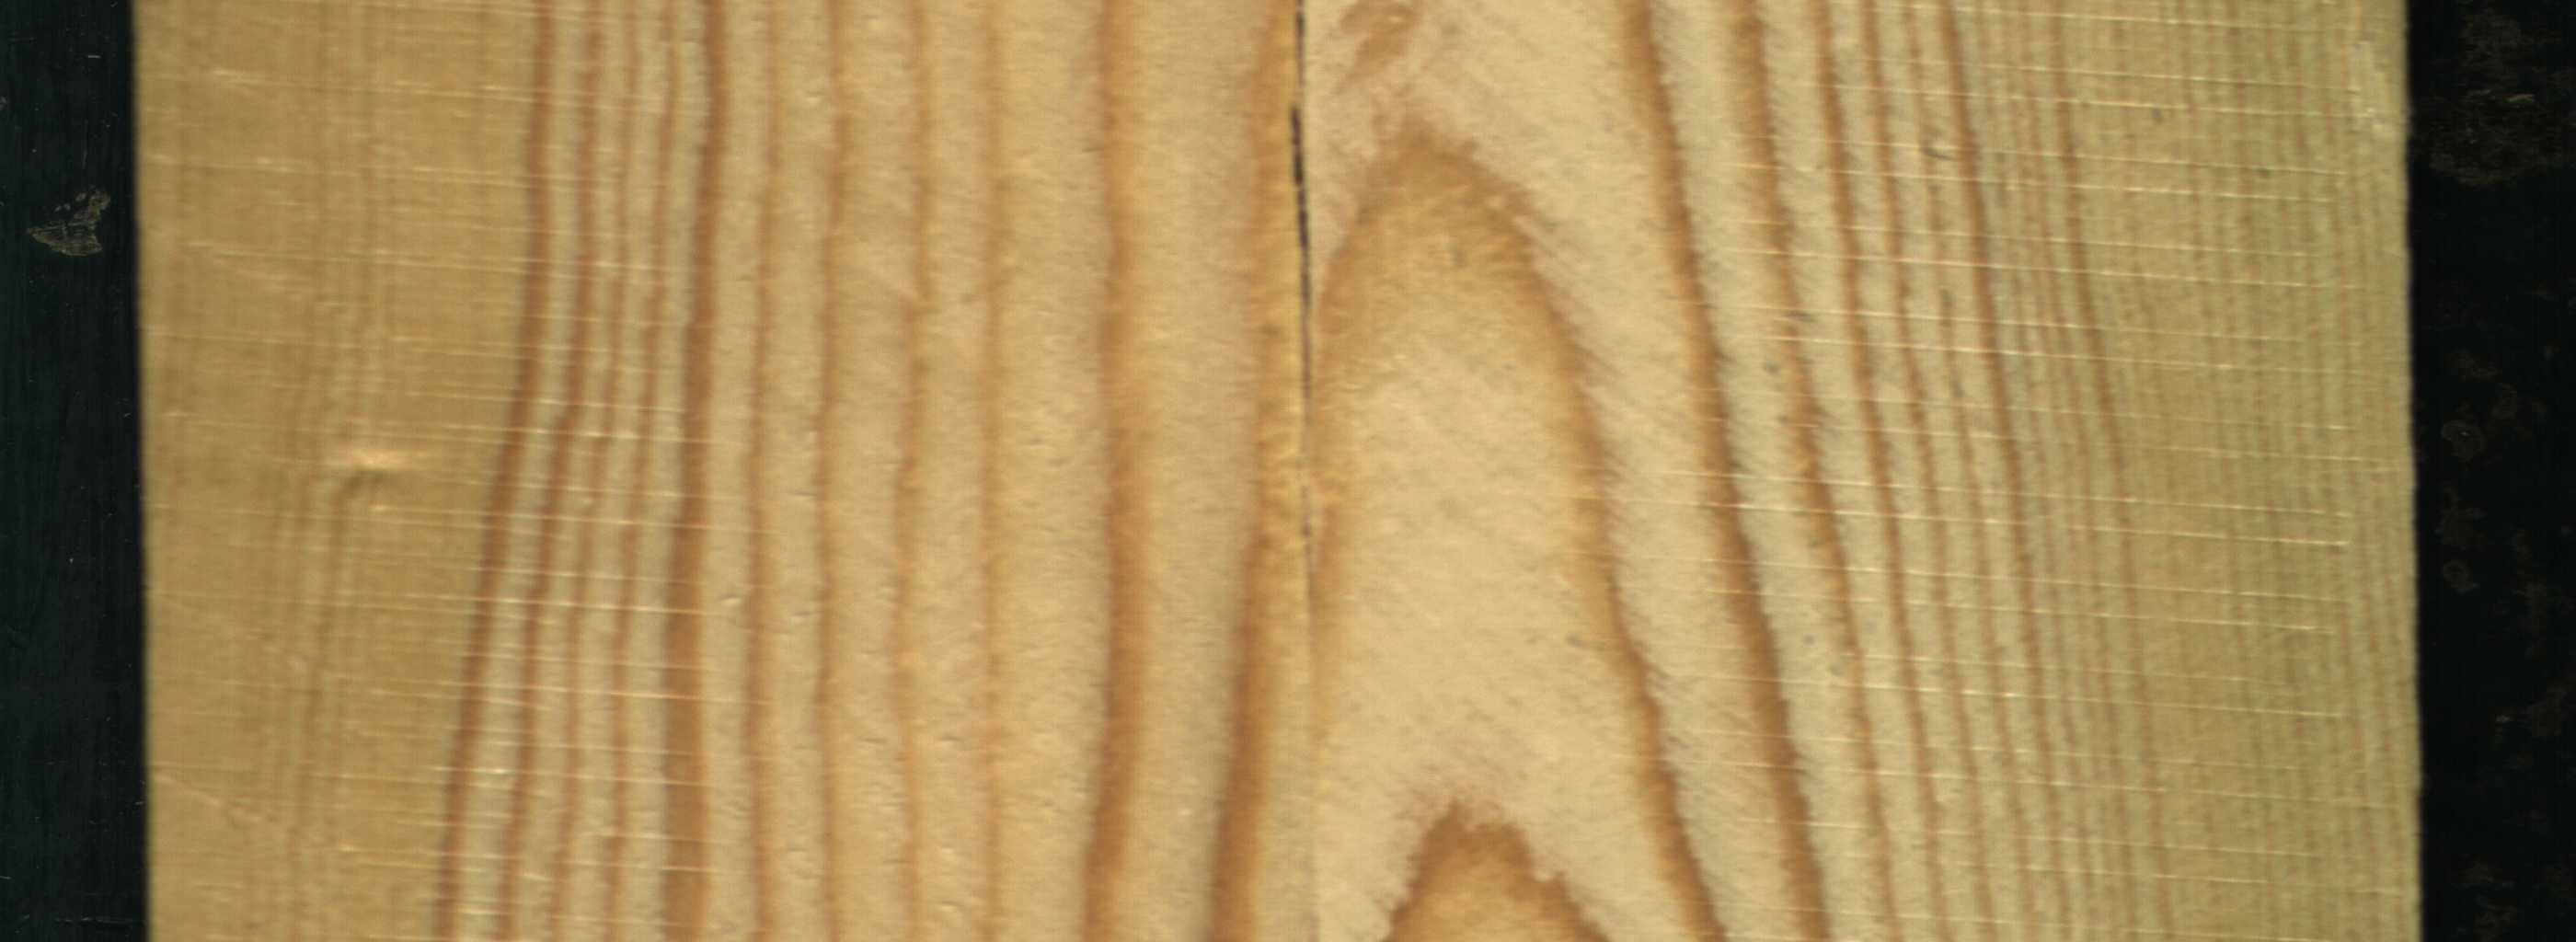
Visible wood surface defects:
Crack
Crack